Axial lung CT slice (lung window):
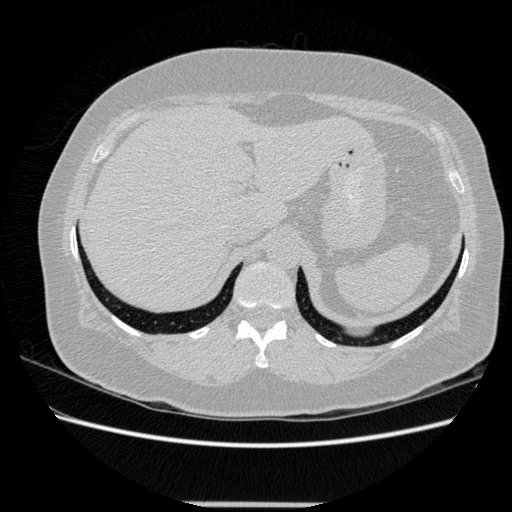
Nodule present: no